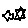
Label: star